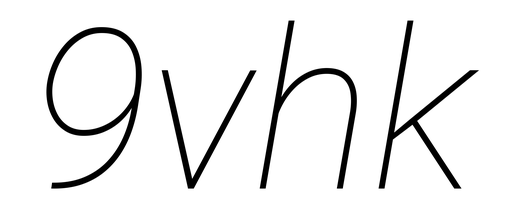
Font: Roboto-Italic_Thin_Italic